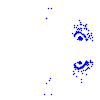
Particle: kaon